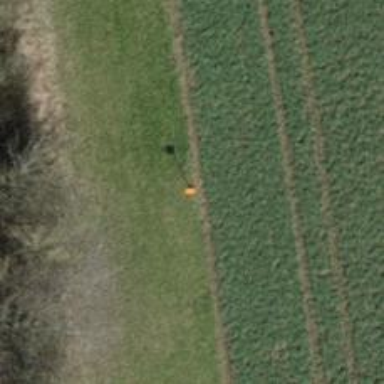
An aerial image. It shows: Object with orange color.